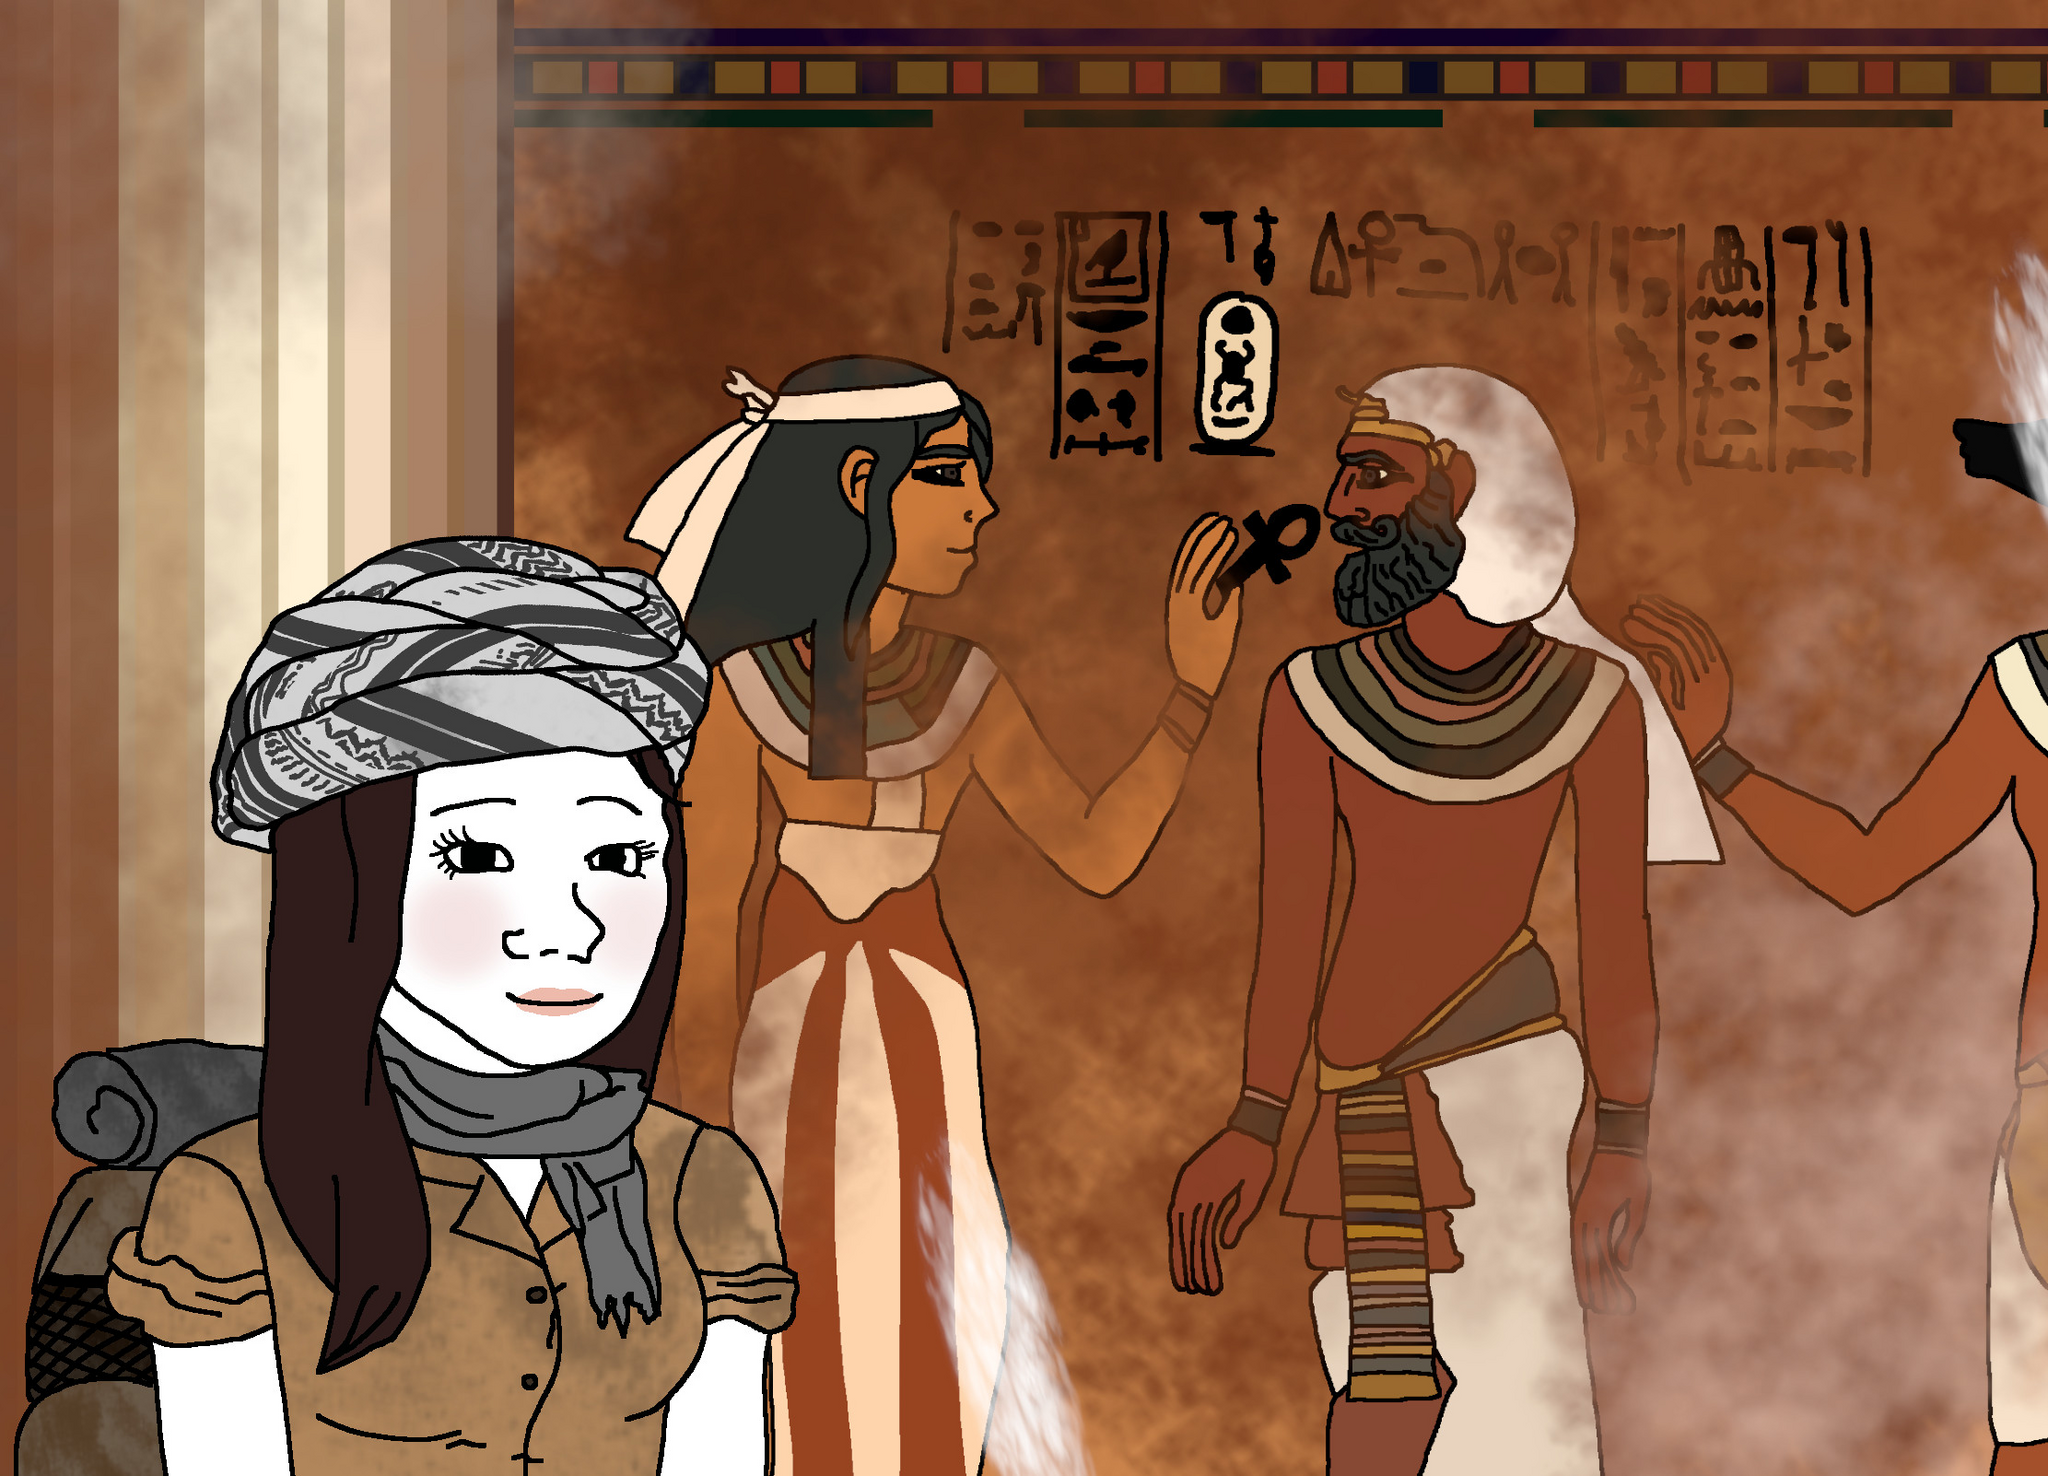
Label: 5_Wojak_with_Background